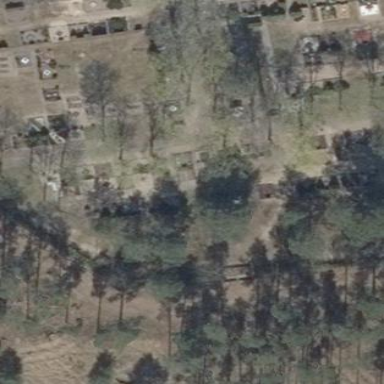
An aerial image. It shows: Cemetery.